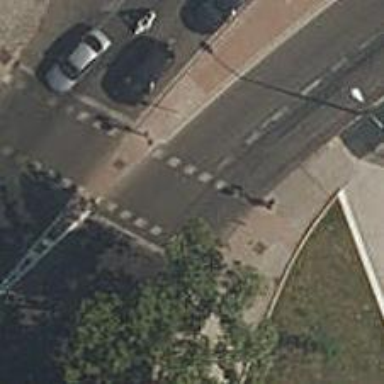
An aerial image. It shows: Road with traffic signals at the crossing.